Question:
My app is built on a UIScrollview with a UIImageView subview and various other subviews. When I rotate to landscape, I change the contentSize of the scroll view and resize the image view proportionally to take advantage of the increased horizontal width. The means the height increases as well to maintain the proportions.
My question is, in the case of the blue subview shown, what do I need to do to reposition it such that it maintains it relative position after rotation, given that it's superview is no longer the same size? I have experimented with convertRect:toView: and converPoint:toView:, but I can't seem to get it quite right.
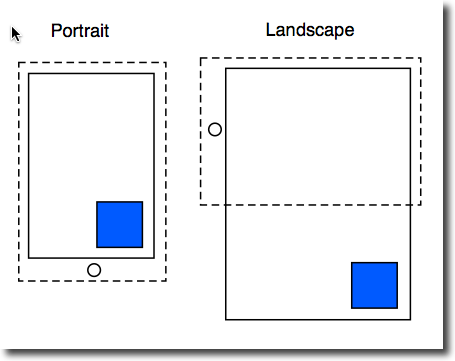
Answer: Are you using auto layout? If so, in many cases, the judicious use of constraints can keep that subview in the right place and right size, even as you go from landscape to portrait. But you'd have to share more details about what else is on this view for us to be more specific.
If not using auto layout, you generally can set the view's autosizing mask so it moves to the correct location for you. But in the case of a scroll view subview, you might have your view controller can respond to <URL>, updating the 'contentSize' of the scroll view and the 'frame' of the subview to move, accordingly:
'''
- (void)viewWillLayoutSubviews
{
// update the contentSize of the scroll view for the width of the root view, but I'm assuming the
// height won't change
self.scrollView.contentSize = CGSizeMake(self.view.bounds.size.width, self.scrollView.contentSize.height);
// adjust the frame of the subview you want to move so that it is a certain offset from the bottom
// left corner of the scroll view's 'contentSize' (in this case, 10 points from bottom, 10 points from right)
self.subviewToMove.frame = CGRectMake(self.scrollView.contentSize.width - self.subviewToMove.frame.size.width - 10,
self.scrollView.contentSize.height - self.subviewToMove.frame.size.height - 10,
self.subviewToMove.frame.size.width, self.subviewToMove.frame.size.height);
}
'''
The specifics vary based upon details of (a) whether you're using autolayout or not; (b) whether you're creating this subview programmatically or not; and (c) what other content you have in your view and whether the change from portrait to landscape and back results in any change in the vertical height of the scroll view.